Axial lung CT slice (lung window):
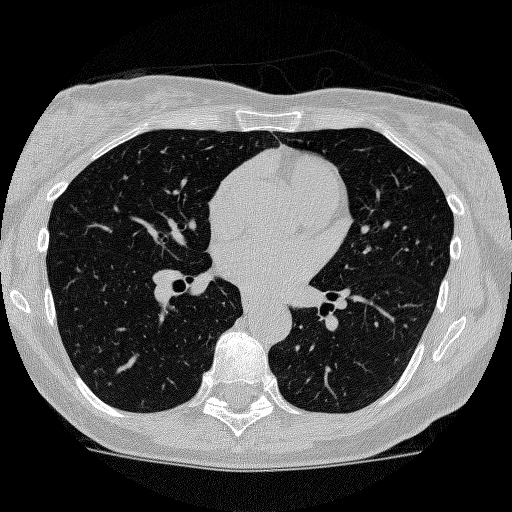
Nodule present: no